Interaction volume radius: 5 \u00c5
Interaction volume height: 10 \u00c5
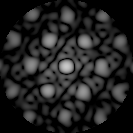
Disorder parameter: 0.321